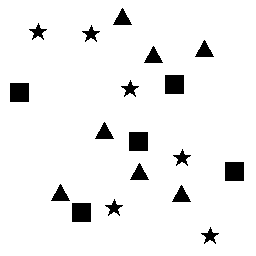
Squares: 5
Triangles: 7
Stars: 6
Total shapes: 18